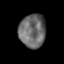
Tissue: prostate
Cell type: Myeloid cells
Senescence score: 0.2649
Nuclear area (px): 872
Mean DAPI intensity: 105.803